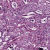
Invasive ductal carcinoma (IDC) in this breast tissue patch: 1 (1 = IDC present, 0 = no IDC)